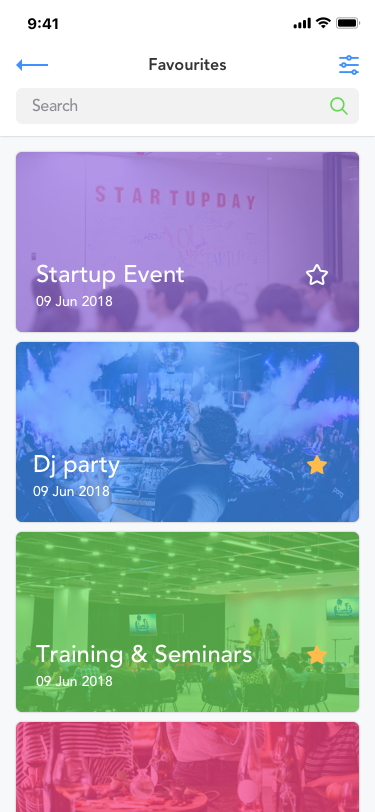
Text in this UI design:
Startup Event
09 Jun 2018
Dj party
09 Jun 2018
Training & Seminars
09 Jun 2018
Search
Favourites